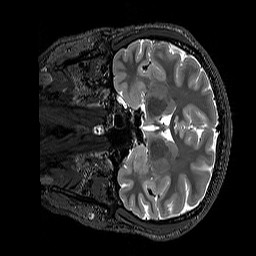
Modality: T2w
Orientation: coronal
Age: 30
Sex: female
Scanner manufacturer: siemens
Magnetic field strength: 3 T
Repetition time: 3.2 s
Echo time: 0.728 s